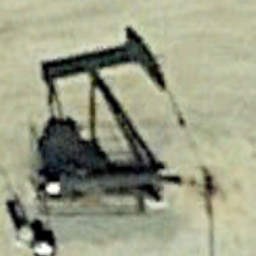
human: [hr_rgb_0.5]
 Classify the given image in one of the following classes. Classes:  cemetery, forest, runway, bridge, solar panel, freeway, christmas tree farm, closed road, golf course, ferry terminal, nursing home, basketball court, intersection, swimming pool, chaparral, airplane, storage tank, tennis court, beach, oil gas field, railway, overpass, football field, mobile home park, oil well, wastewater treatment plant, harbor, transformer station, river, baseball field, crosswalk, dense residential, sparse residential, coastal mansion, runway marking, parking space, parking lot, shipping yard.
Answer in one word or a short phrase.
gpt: oil well